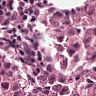
Metastatic tissue present: yes